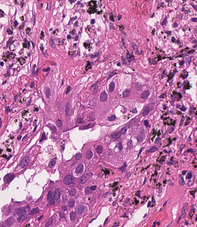
Tumor epithelial tissue: yes
Tumor-associated stroma tissue: yes
Normal tissue: no